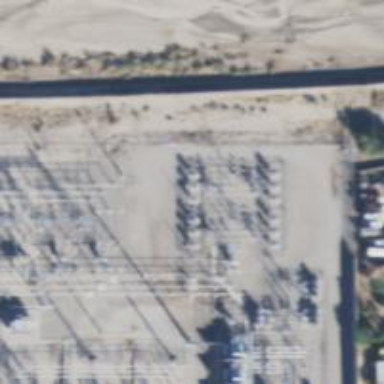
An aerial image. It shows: Switch for power supply.